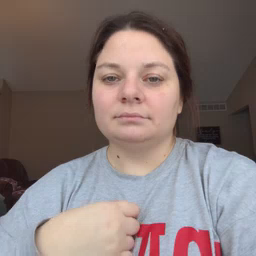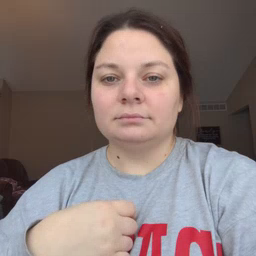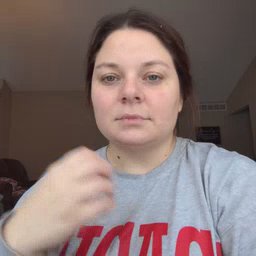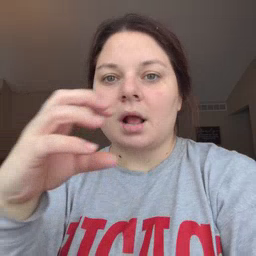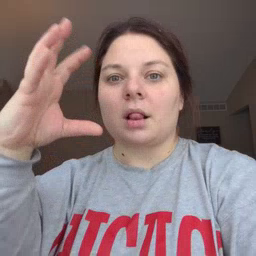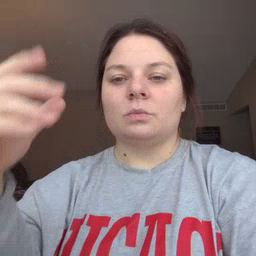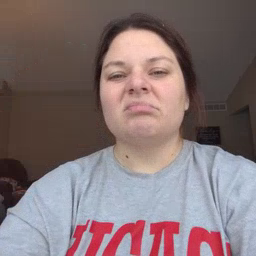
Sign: cloud